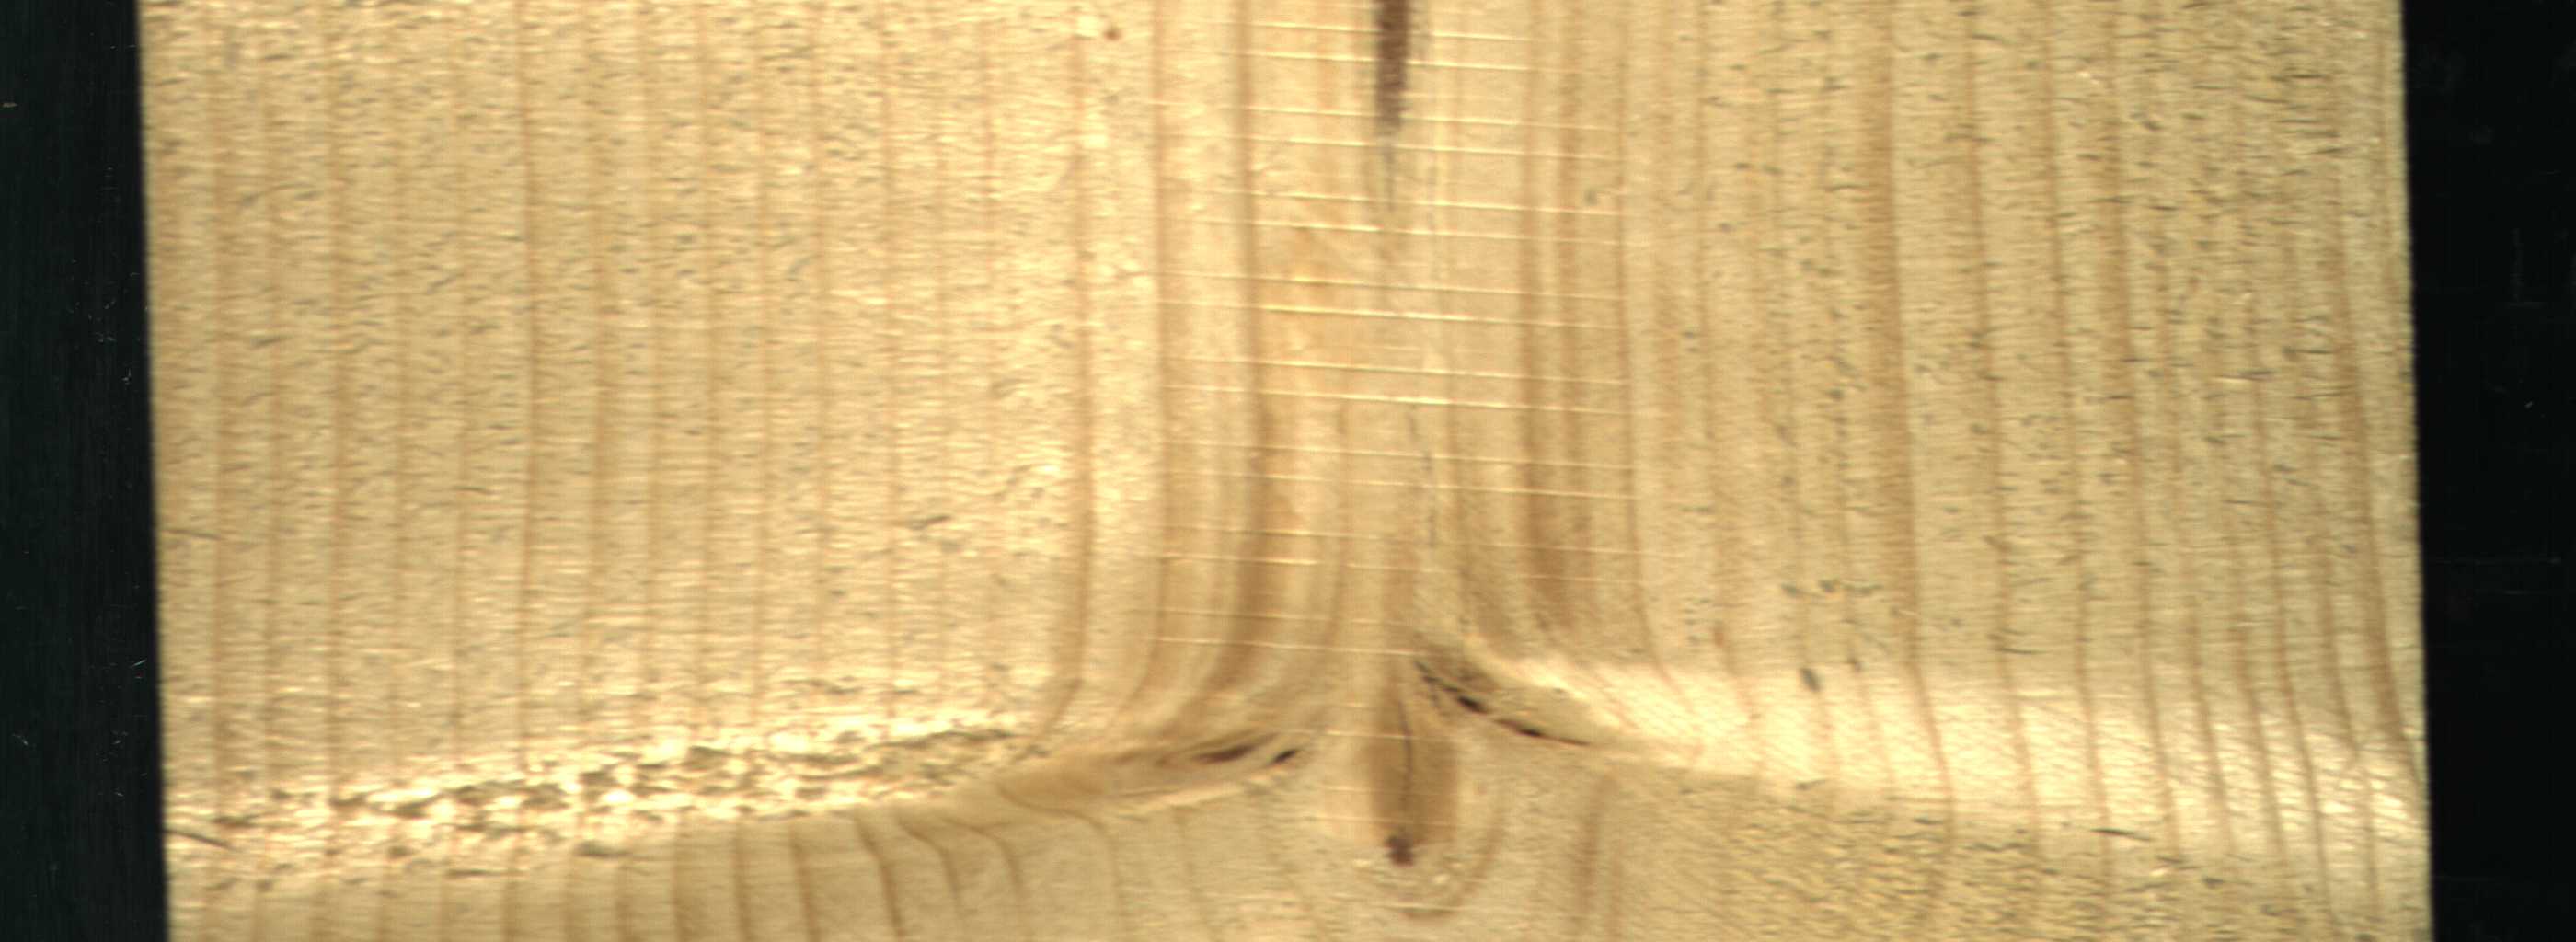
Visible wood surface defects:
resin
knot_with_crack
Live_Knot
Live_Knot